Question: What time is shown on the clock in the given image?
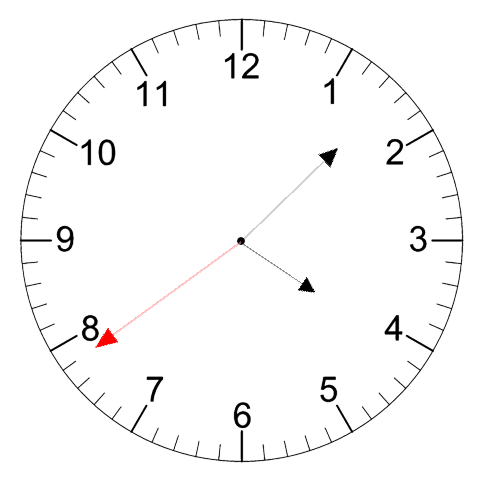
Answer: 04:07:39